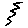
Label: zigzag